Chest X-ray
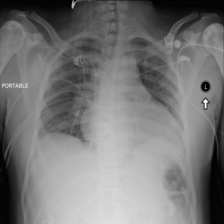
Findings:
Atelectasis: negative
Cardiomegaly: negative
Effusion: negative
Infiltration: negative
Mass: negative
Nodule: negative
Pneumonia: negative
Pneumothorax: negative
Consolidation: negative
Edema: negative
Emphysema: negative
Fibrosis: negative
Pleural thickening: negative
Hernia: negative